Question: Count the number of objects in the diagram.
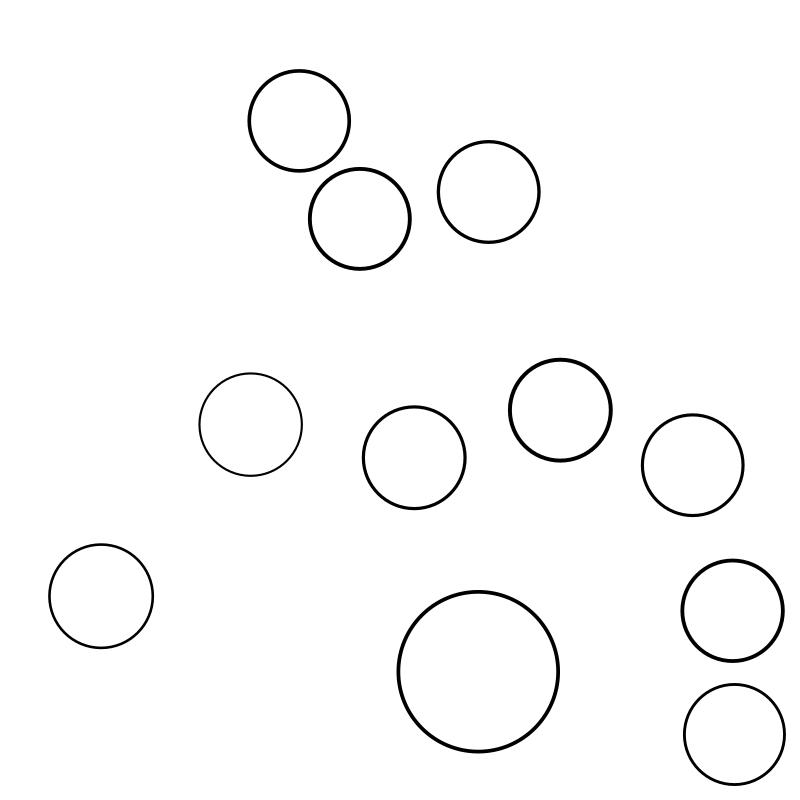
Answer: 11